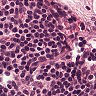
Metastatic tissue present: no